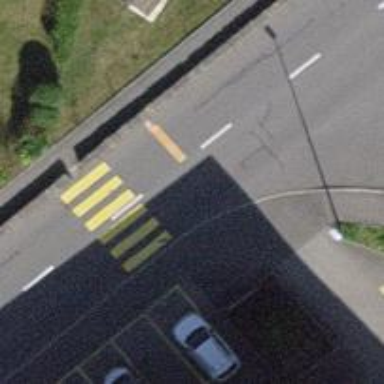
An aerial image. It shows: Uncontrolled crossing on the road.